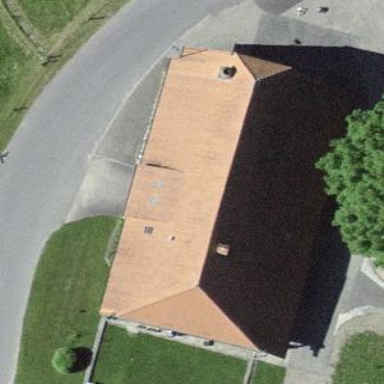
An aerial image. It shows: Farm building.